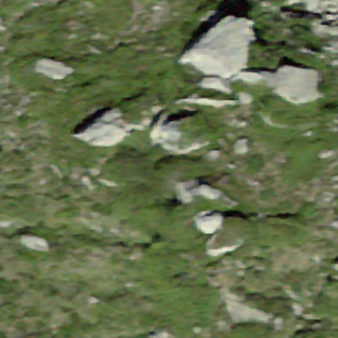
Label: bouldering_area